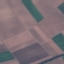
Land use / land cover class: AnnualCrop